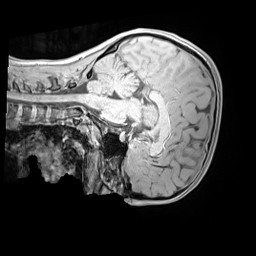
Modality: MP2RAGE
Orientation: sagittal
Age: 11
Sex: female
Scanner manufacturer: siemens
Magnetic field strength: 3 T
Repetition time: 4 s
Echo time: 0.00303 s